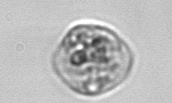
Label: Amoeba